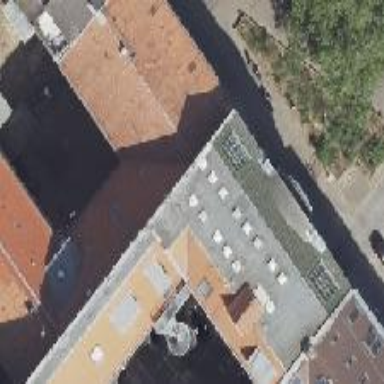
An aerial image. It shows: Commercial building with red saltbox roof.